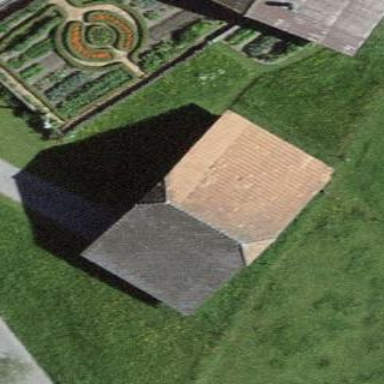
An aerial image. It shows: Rural barn.